Question: i'm trying to open child fragment from an fragment of Navigation Drawer. Look at the picture below for understand me better please.

CODE:
'''
FragmentTransaction fragmentTransaction = getFragmentManager().beginTransaction();
fragmentTransaction.setTransition(FragmentTransaction.TRANSIT_FRAGMENT_OPEN);
fragmentTransaction.replace(R.id.fragment_container, new ChatFragment(), MainActivity.CHAT_FRAGMENT_TAG);
fragmentTransaction.addToBackStack(null);
fragmentTransaction.commit();
'''
ERROR DEBUG:
'''
java.lang.IllegalArgumentException: No view found for id 0x7f0b0072 (com.epiccode.enjoytheplace:id/fragment_container) for fragment ChatFragment{4211cf20 #1 id=0x7f0b0072 CHAT_FRAGMENT}
at android.app.FragmentManagerImpl.moveToState(FragmentManager.java:882)
at android.app.FragmentManagerImpl.moveToState(FragmentManager.java:1062)
at android.app.BackStackRecord.run(BackStackRecord.java:684)
at android.app.FragmentManagerImpl.execPendingActions(FragmentManager.java:1447)
at android.app.FragmentManagerImpl$1.run(FragmentManager.java:443)
at android.os.Handler.handleCallback(Handler.java:733)
at android.os.Handler.dispatchMessage(Handler.java:95)
at android.os.Looper.loop(Looper.java:136)
at android.app.ActivityThread.main(ActivityThread.java:5146)
at java.lang.reflect.Method.invokeNative(Native Method)
at java.lang.reflect.Method.invoke(Method.java:515)
at com.android.internal.os.ZygoteInit$MethodAndArgsCaller.run(ZygoteInit.java:732)
at com.android.internal.os.ZygoteInit.main(ZygoteInit.java:566)
at dalvik.system.NativeStart.main(Native Method)
'''
NOTE: I'm using neokree <URL>
Thanks in advance.
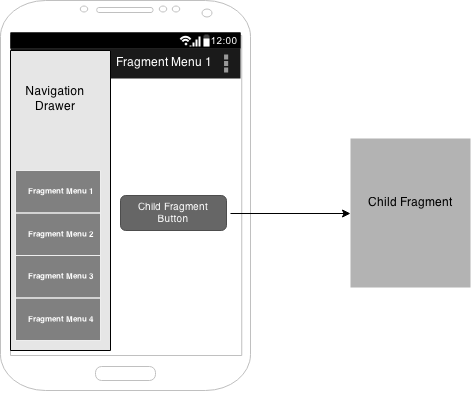
Answer: I assume that you are placed that code inside Navigation Drawer fragment, and ofcourse it doesn't contain 'fragment_container' view inside it.
You have to call activity method, passing number or name of fragment which should be opened, e.g.:
'''
((MainActivity) getActivity()).switchFragment(1);
'''
Where switchFragment is something like:
'''
public void switchFragment(int position) {
switch (position) {
case (1):
FragmentTransaction fragmentTransaction = getFragmentManager().beginTransaction();
fragmentTransaction.setTransition(FragmentTransaction.TRANSIT_FRAGMENT_OPEN);
fragmentTransaction.replace(R.id.fragment_container, new ChatFragment(), MainActivity.CHAT_FRAGMENT_TAG);
fragmentTransaction.addToBackStack(null);
fragmentTransaction.commit();
break;
.....
}
}
'''